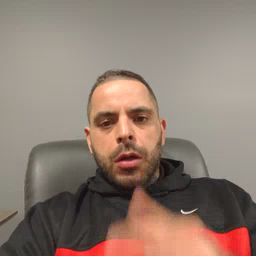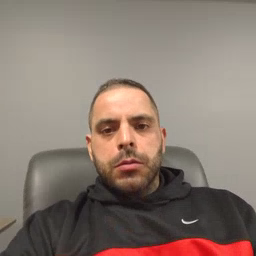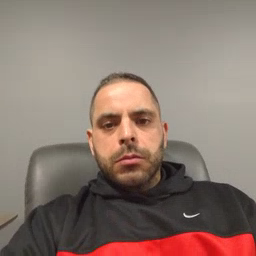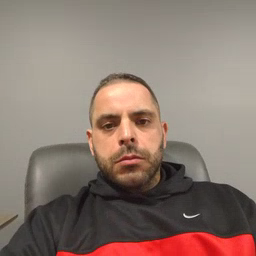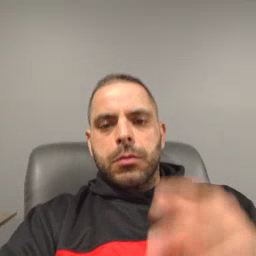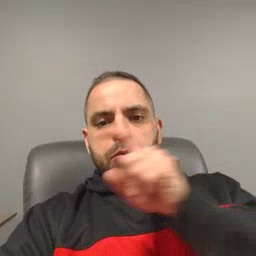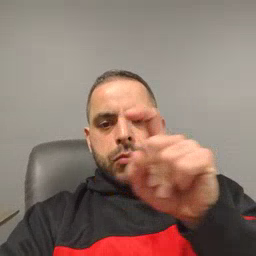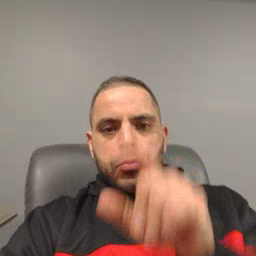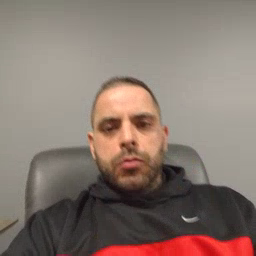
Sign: closet